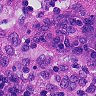
Metastatic tissue present: no